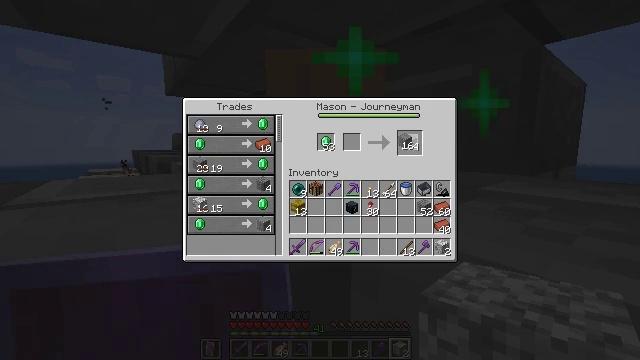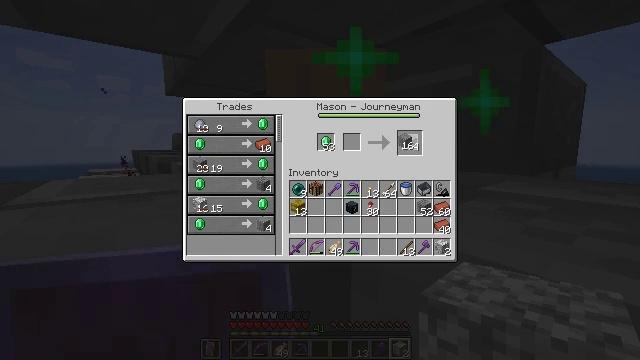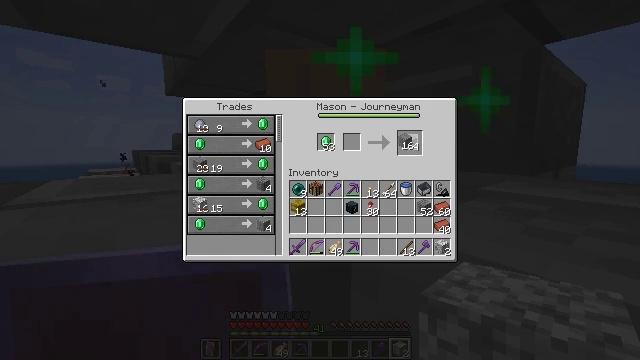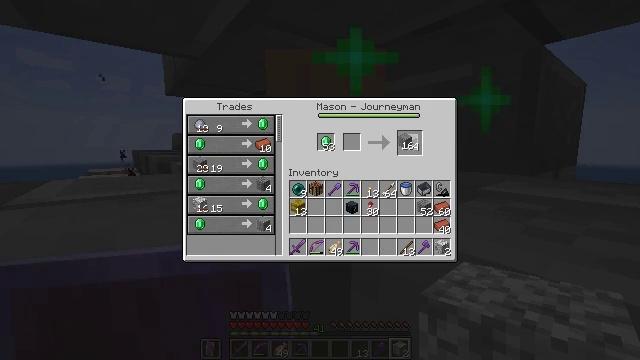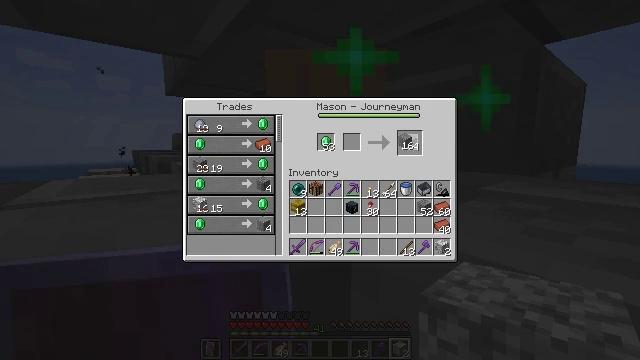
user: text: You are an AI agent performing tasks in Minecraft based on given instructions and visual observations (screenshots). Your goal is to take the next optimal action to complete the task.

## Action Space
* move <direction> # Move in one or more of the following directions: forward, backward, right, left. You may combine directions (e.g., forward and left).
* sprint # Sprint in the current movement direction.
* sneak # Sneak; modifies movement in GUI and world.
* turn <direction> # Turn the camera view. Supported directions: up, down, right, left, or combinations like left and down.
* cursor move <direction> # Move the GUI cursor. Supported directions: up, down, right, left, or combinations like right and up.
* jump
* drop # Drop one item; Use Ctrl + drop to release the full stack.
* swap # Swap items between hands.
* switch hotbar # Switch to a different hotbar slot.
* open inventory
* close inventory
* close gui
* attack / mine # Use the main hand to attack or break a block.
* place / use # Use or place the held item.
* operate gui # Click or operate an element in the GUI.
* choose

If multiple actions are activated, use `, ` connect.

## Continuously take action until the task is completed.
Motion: motion action
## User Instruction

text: Use the crafting table to craft polished andesite.
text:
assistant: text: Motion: no_op
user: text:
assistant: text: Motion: no_op
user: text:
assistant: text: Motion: no_op
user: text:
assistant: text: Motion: no_op
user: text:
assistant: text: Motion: no_op